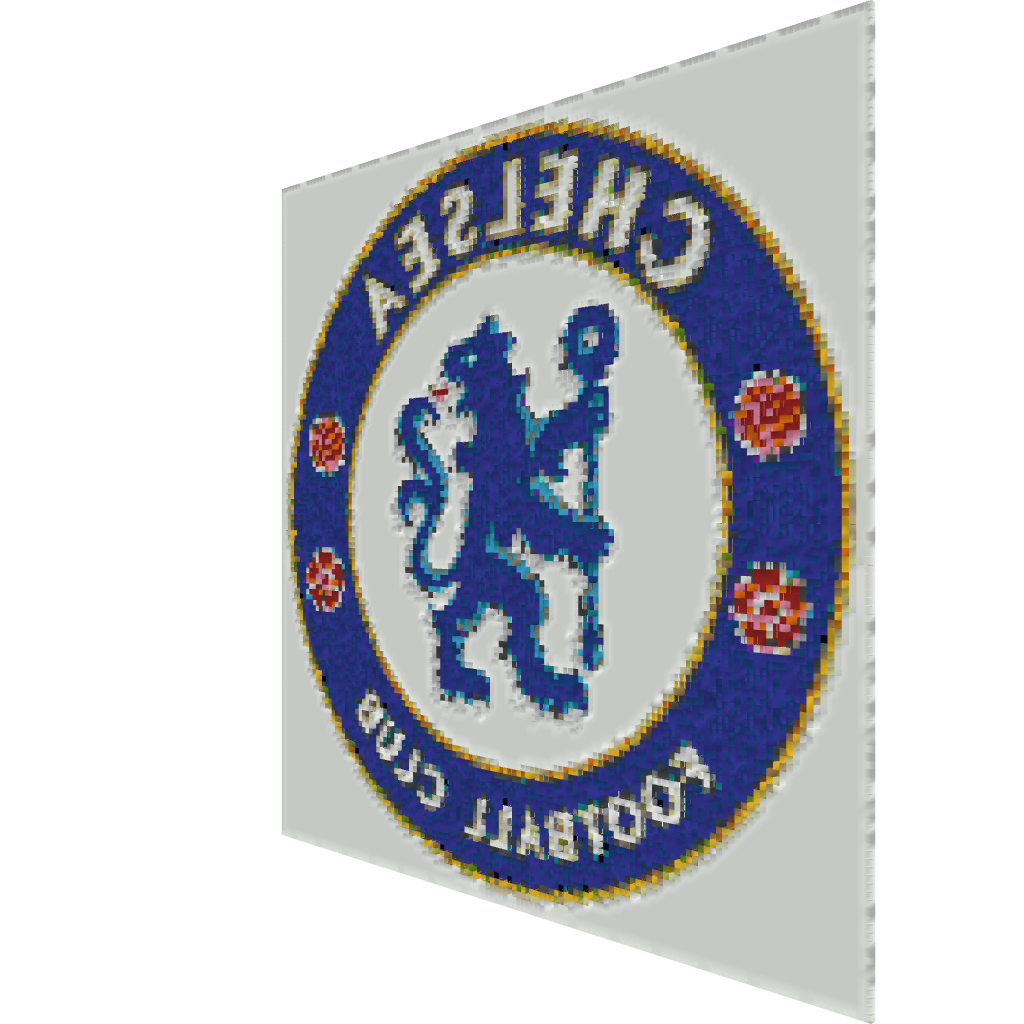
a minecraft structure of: Chelsea Badge Pixel Art